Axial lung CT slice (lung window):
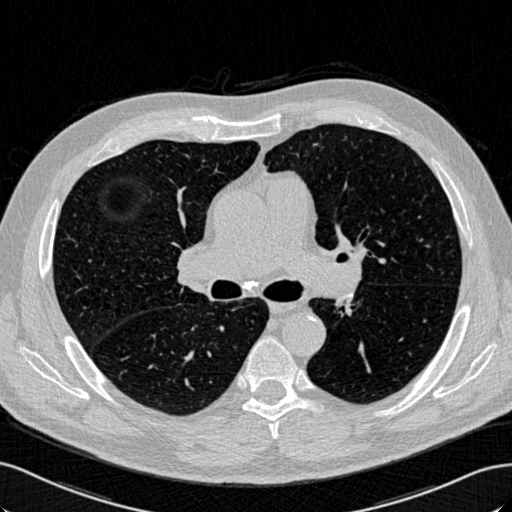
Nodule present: no